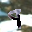
Label: 9